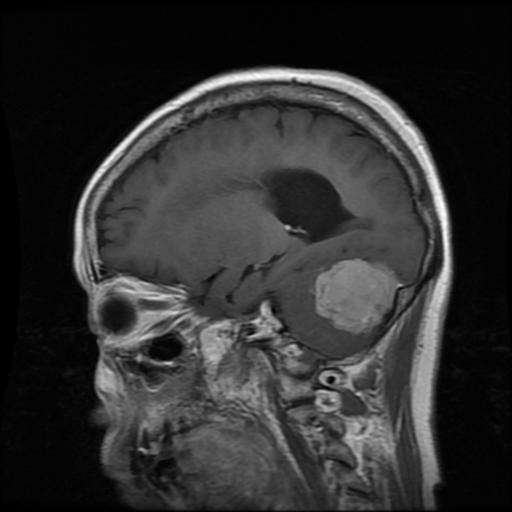
Label: meningioma